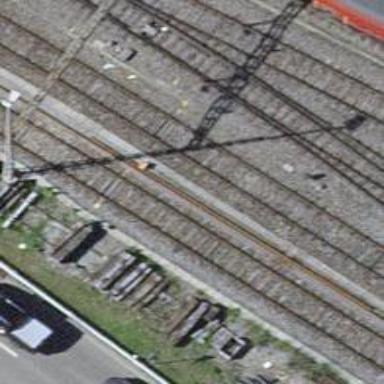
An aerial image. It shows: Siding railway line with electrified contact line for the trains.